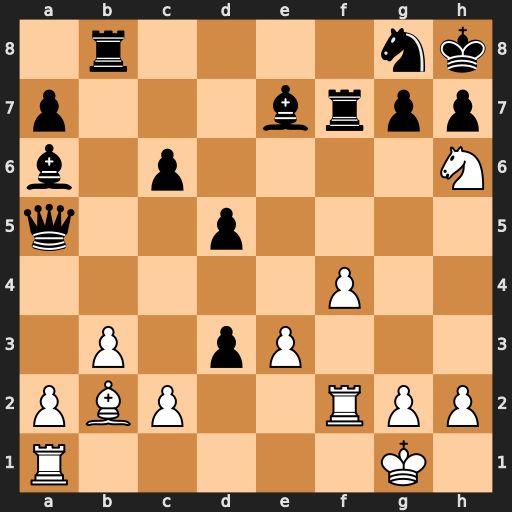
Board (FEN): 1r4nk/p3brpp/b1p4N/q2p4/5P2/1P1pP3/PBP2RPP/R5K1
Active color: w
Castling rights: -
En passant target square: -
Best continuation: Nxf7#